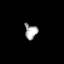
Tissue: prostate
Cell type: Myeloid cells
Senescence score: 0.7669
Nuclear area (px): 177
Mean DAPI intensity: 173.927